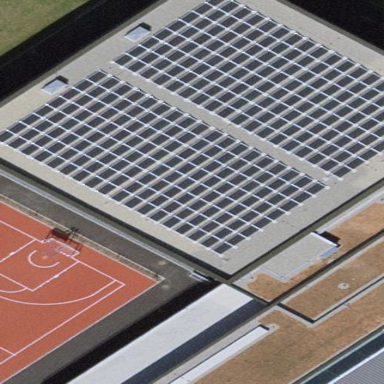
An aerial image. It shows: Solar power generator.